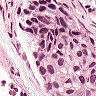
Metastatic tissue present: yes